Interaction volume radius: 5 \u00c5
Interaction volume height: 10 \u00c5
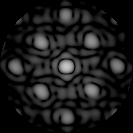
Disorder parameter: 0.2286